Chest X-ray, PA view. Patient: 60 years old, sex M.
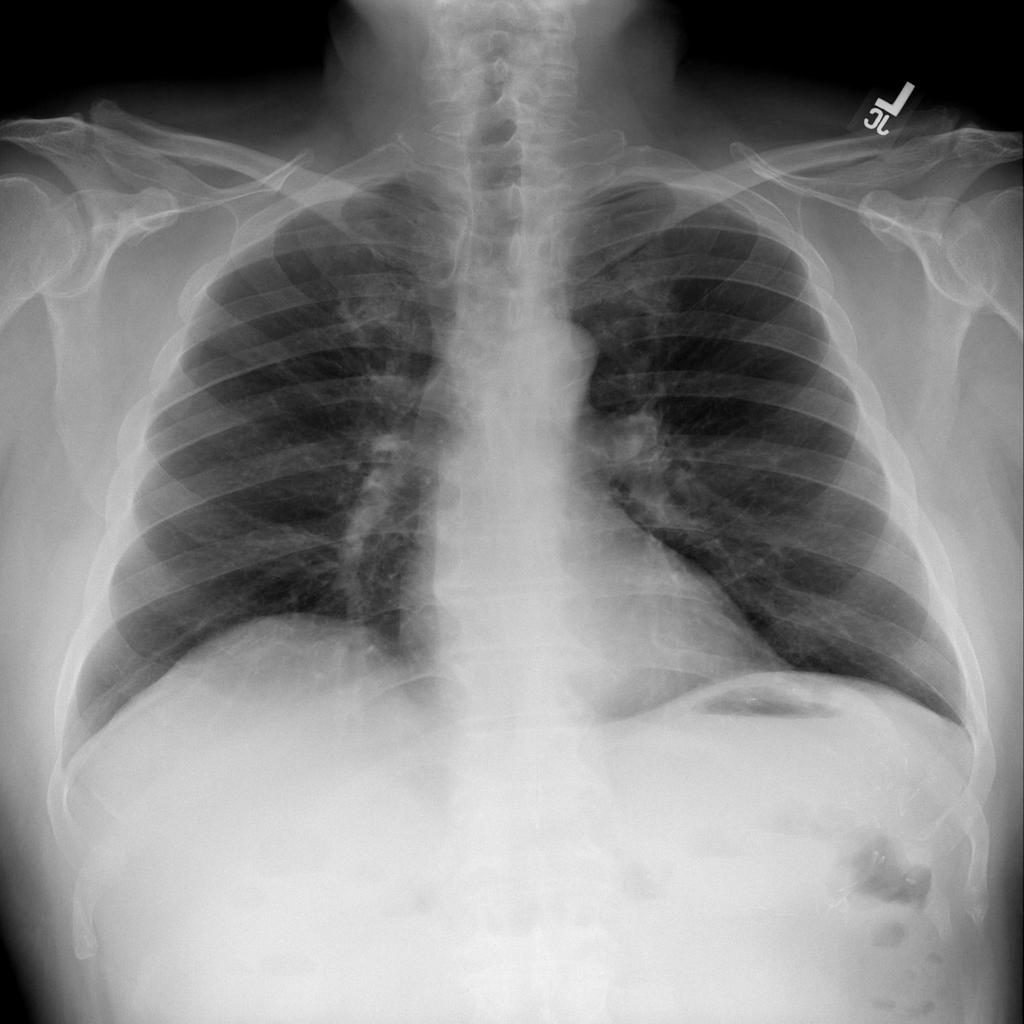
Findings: No Finding